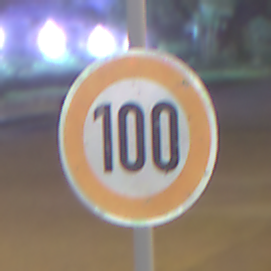
Verkehrszeichen: Geschwindigkeit100
Umgebung: Outdoor, Suburban
Tageszeit: Night
Wetter: PartlyCloudy
Licht: Artificial
Jahreszeit: NotSpecified
Kontrast: HighContrast